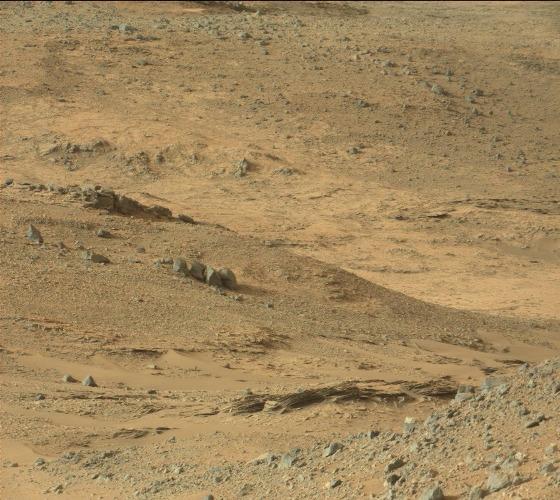
Terrain classes present: Bedrock, Gravel / Sand / Soil, Rock